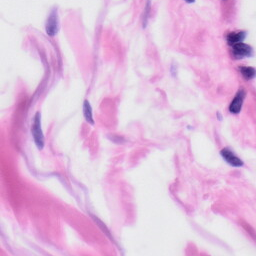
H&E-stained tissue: Skin